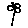
Label: flower